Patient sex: M
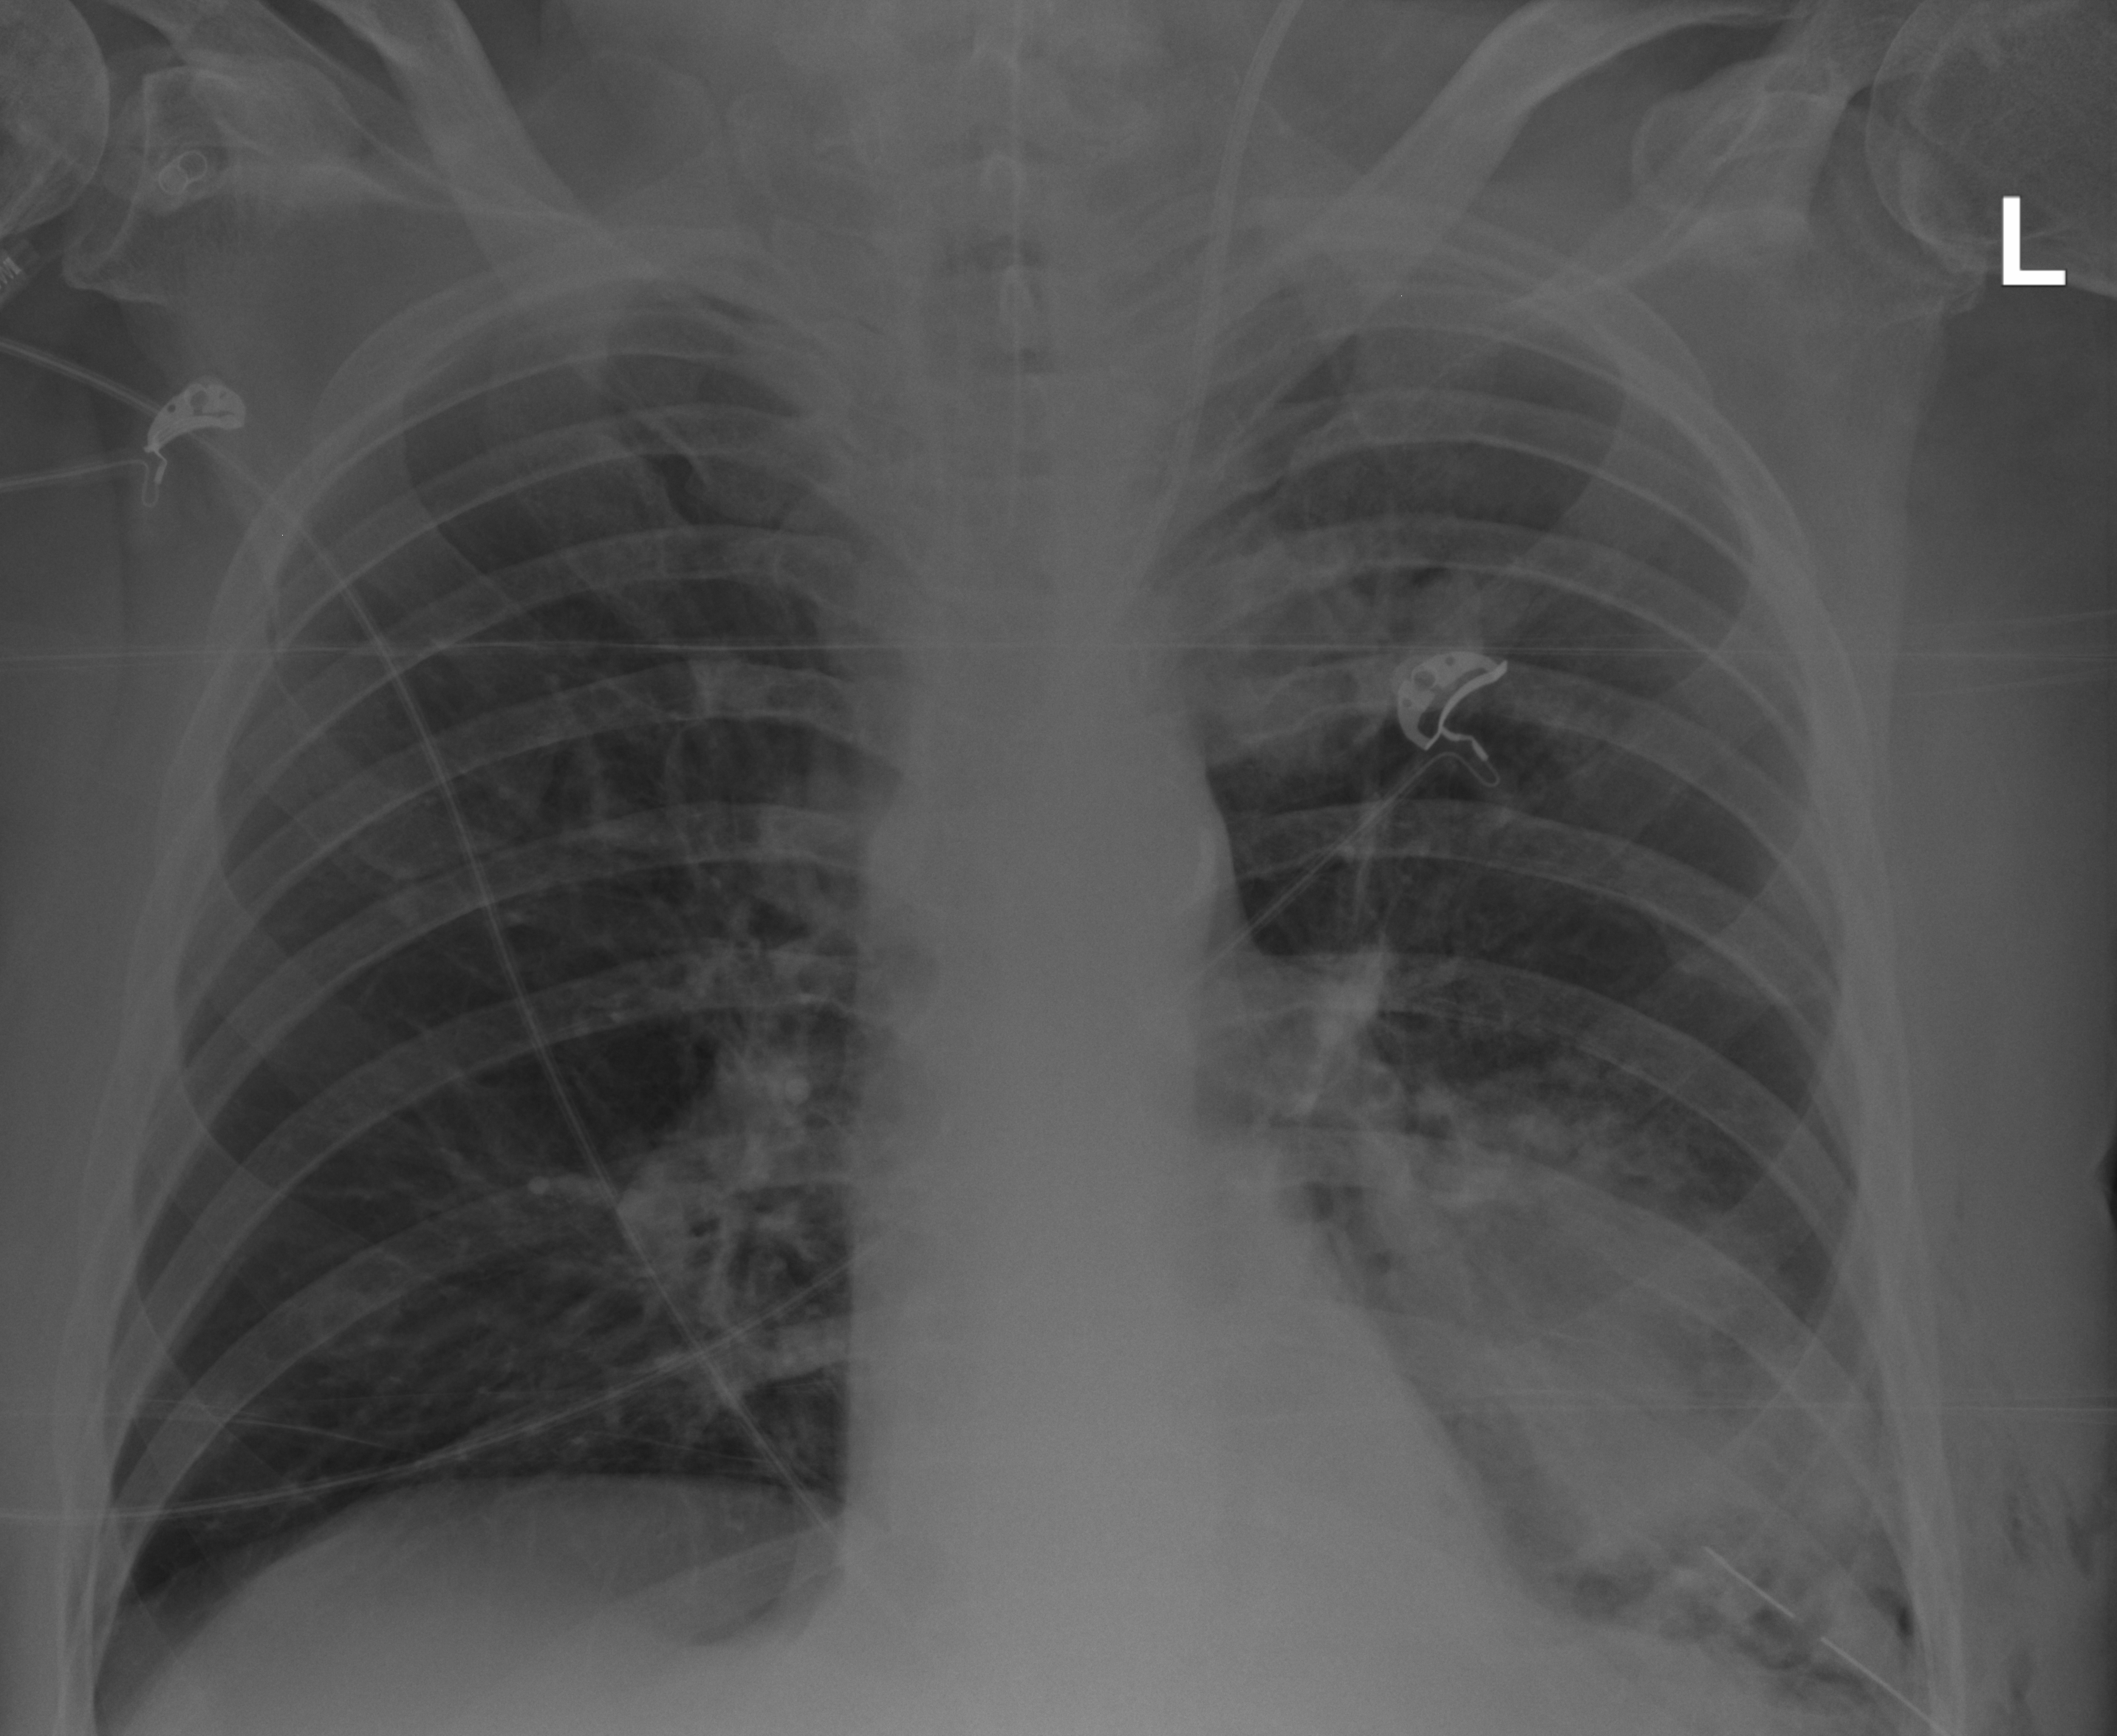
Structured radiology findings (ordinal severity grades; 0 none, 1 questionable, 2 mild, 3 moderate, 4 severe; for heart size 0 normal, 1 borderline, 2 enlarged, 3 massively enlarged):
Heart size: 0
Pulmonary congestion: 0
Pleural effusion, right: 0
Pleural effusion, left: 2
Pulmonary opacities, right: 0
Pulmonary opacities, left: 3
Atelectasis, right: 0
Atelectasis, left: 2